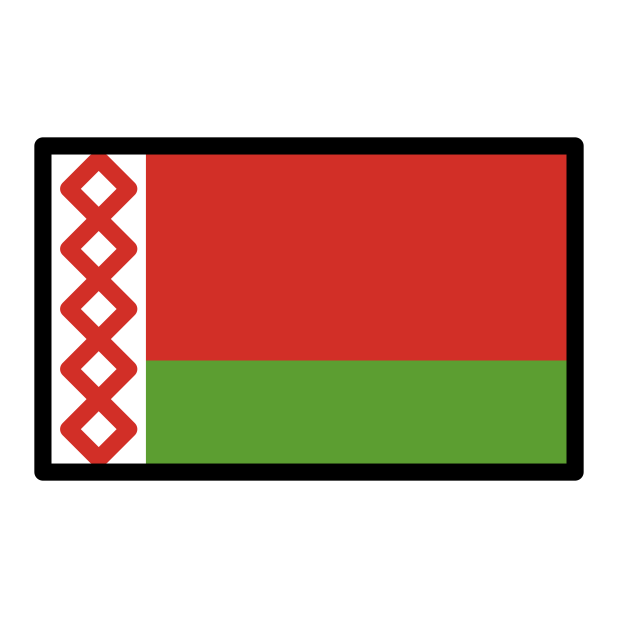
flag: Belarus